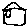
Label: house